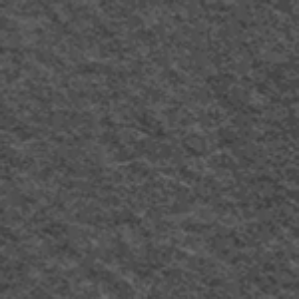
Label: frost